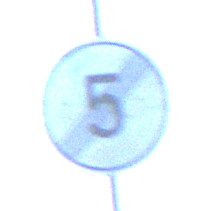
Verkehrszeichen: EndeGeschwindigkeit5
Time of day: MorningAfternoon
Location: Outdoor (Nature)
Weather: PartlyCloudy
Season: NotSpecified
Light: Natural